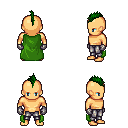
a pixel art fantasy rpg character, male body template, human, tanned skin, green cape, metal pants, green mohawk hairstyle, metal gloves, four views (front, back, left, right), 2x2 character sprite sheet, small pixel art, hard edges, no anti-aliasing